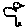
Label: bird